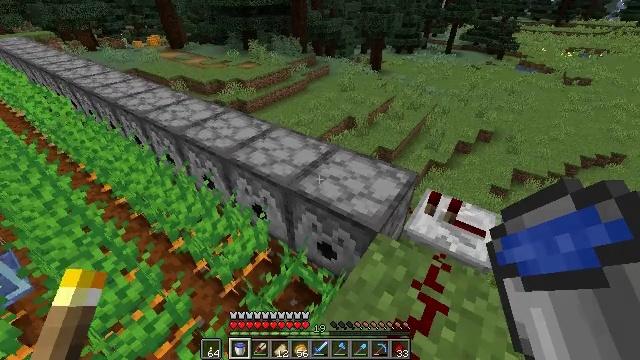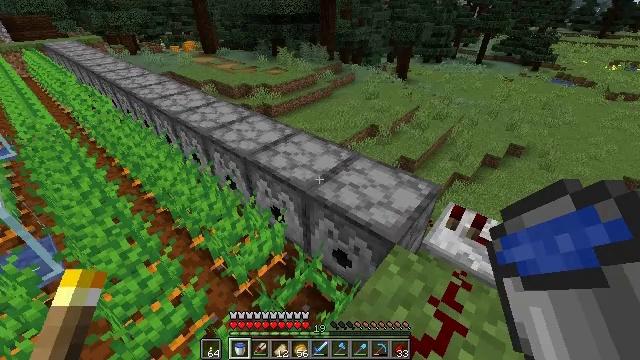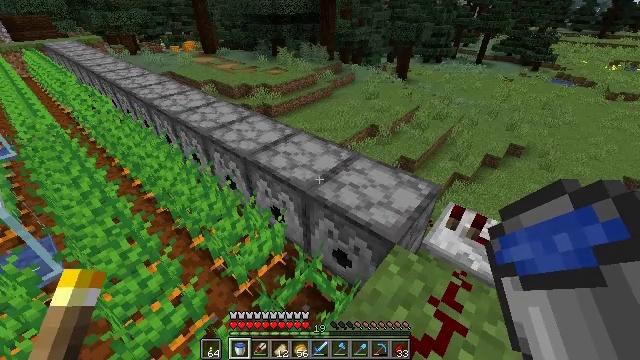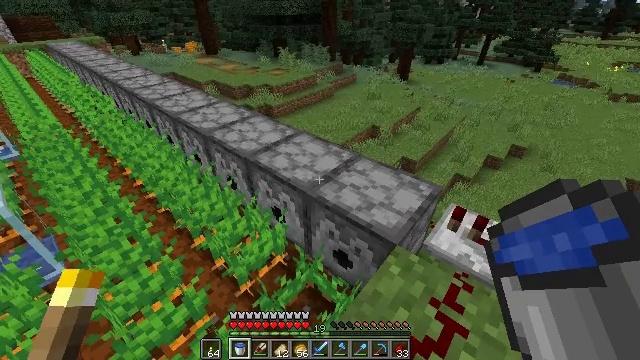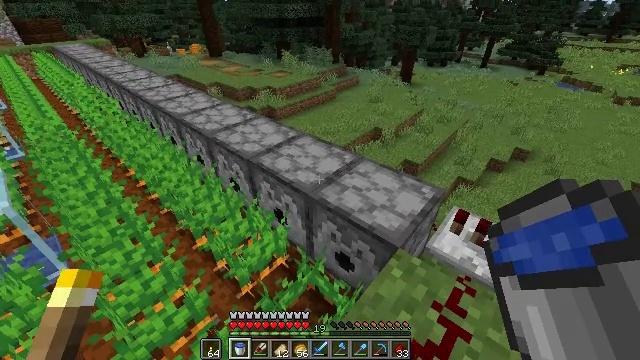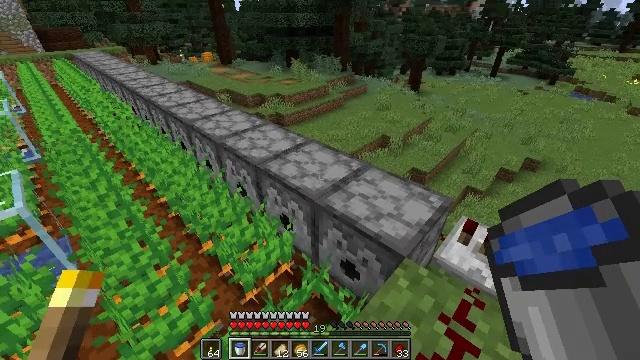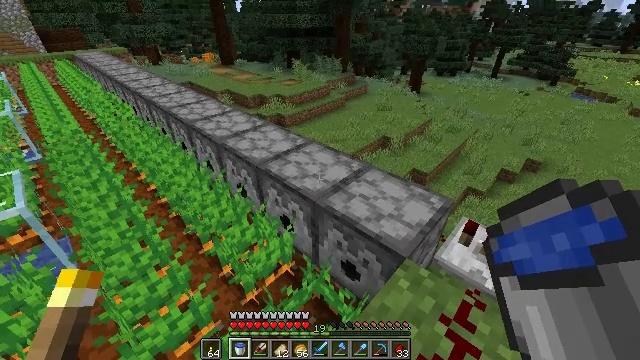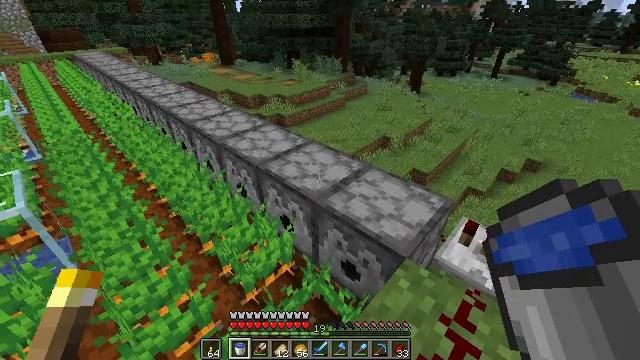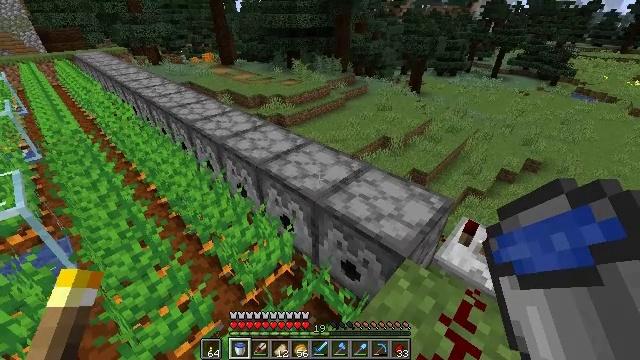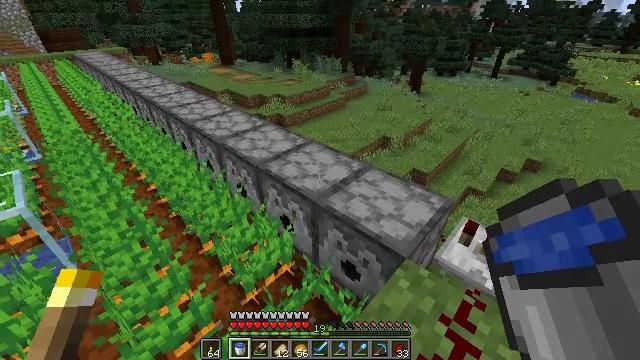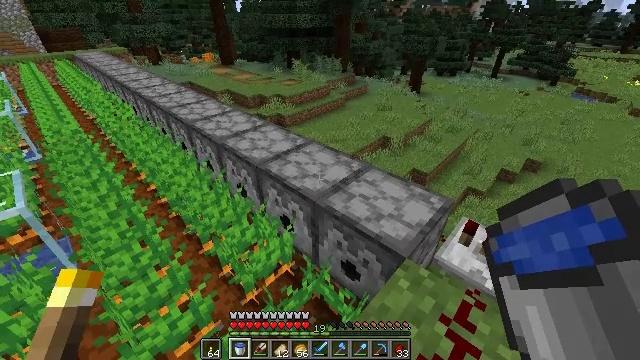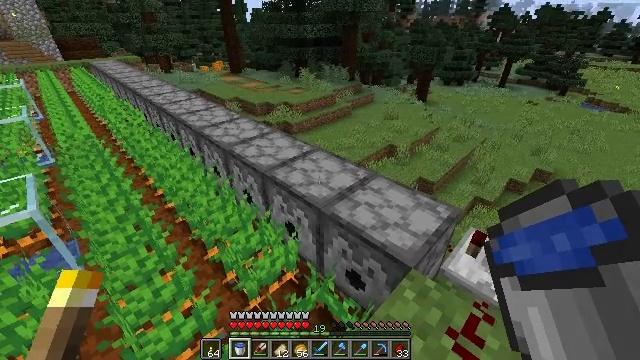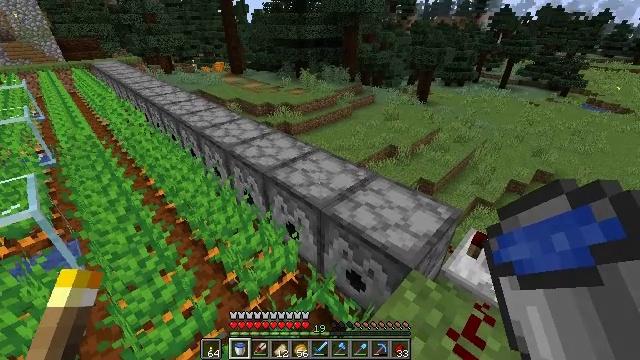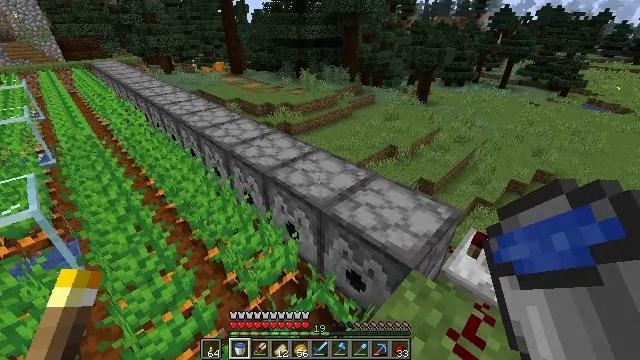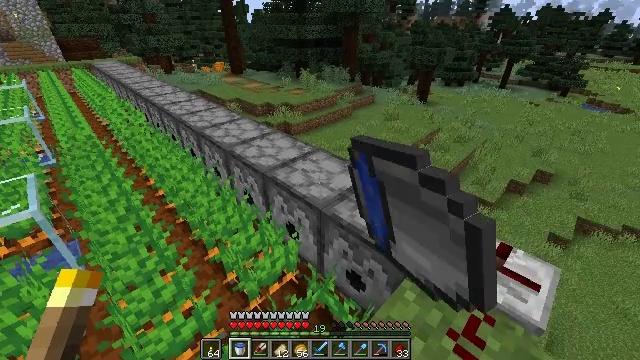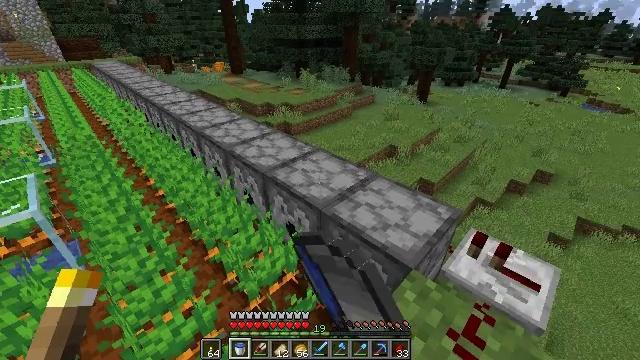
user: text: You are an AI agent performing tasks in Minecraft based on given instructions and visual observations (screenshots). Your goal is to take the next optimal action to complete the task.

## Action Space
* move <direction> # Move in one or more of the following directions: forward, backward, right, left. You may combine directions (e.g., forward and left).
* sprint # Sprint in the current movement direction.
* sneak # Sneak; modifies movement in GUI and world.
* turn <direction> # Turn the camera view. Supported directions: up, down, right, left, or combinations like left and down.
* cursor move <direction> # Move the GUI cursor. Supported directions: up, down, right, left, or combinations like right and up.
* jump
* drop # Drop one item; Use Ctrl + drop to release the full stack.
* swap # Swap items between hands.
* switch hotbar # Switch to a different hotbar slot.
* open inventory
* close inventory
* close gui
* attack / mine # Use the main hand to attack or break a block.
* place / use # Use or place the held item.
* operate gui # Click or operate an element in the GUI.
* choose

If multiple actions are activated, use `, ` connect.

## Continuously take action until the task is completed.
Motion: motion action
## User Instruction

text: Dismantle the repeater.
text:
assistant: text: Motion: turn left and up
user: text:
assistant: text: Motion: no_op
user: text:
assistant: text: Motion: no_op
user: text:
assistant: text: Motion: no_op
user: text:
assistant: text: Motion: turn left and up
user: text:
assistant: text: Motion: no_op
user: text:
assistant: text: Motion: no_op
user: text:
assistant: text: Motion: no_op
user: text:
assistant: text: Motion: no_op
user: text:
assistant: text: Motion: no_op
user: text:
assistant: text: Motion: turn left and up
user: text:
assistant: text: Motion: no_op
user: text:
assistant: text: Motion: use / place
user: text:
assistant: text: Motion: use / place
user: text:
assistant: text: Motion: use / place
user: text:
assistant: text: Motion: no_op
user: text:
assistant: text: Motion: no_op
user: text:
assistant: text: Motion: no_op
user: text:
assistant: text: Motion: no_op
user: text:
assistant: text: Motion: no_op
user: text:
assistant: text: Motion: no_op
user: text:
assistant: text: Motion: sneak
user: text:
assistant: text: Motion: sneak
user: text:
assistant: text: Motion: sneak
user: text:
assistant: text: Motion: sneak
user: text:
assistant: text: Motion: sneak
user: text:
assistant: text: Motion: sneak, cursor move right
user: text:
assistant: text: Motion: sneak
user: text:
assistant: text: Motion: sneak
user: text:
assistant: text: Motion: sneak